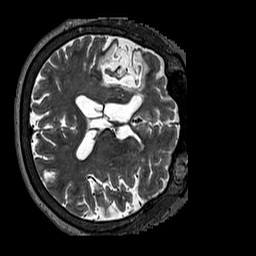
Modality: T2w
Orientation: axial
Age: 64
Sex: female
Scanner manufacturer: siemens
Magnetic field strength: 3 T
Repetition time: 3.2 s
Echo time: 0.567 s